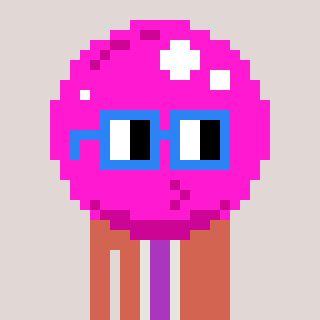
a pixel art character with square blue glasses, a bubblegum-shaped head and a peachy-colored body on a warm background